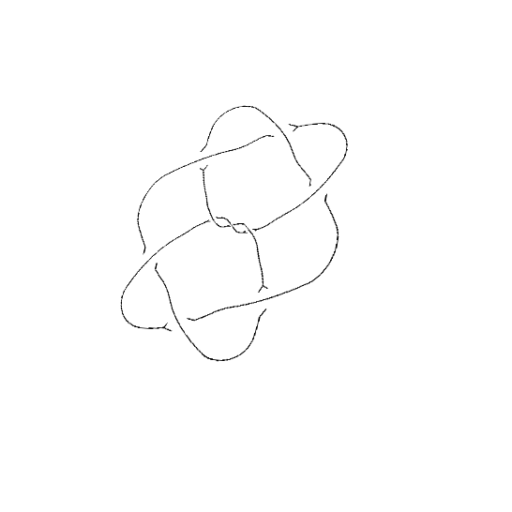
Crossing number: 9